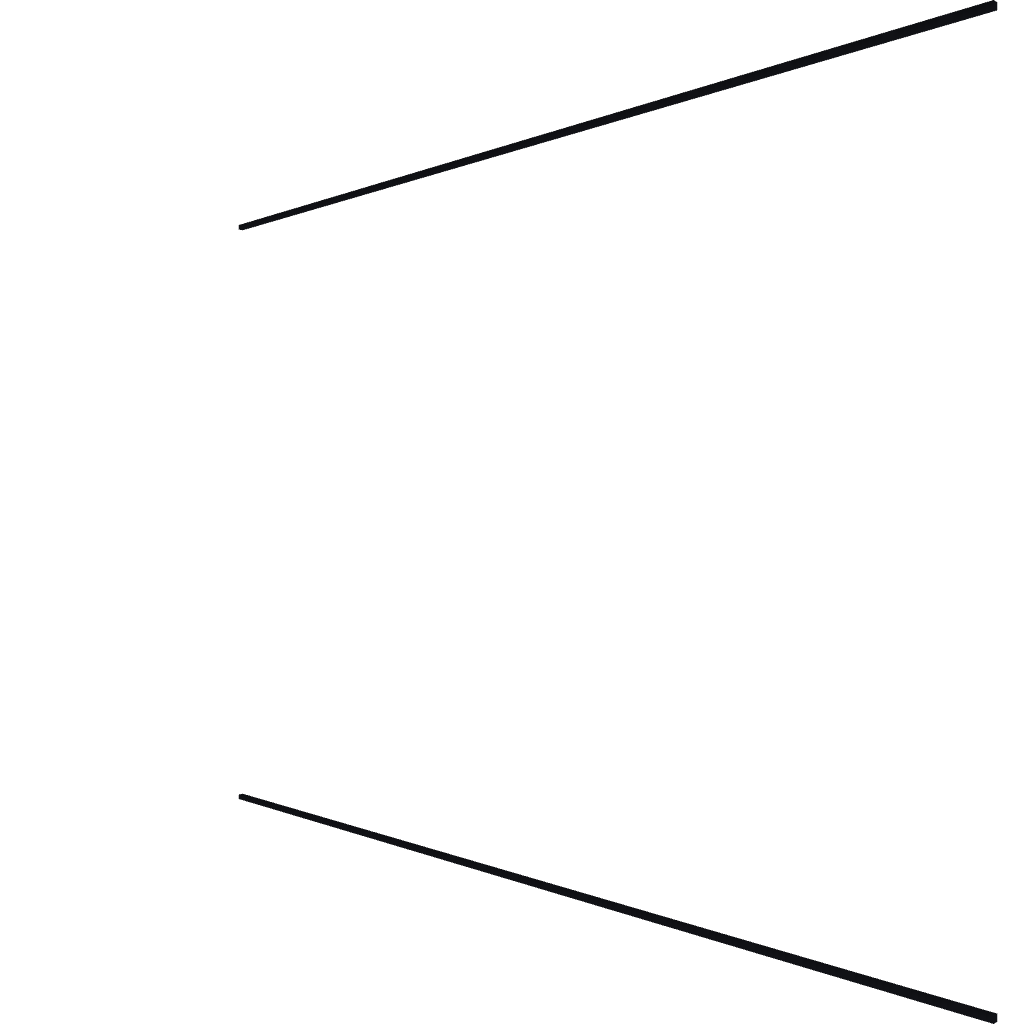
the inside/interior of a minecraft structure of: Real Madrid F.C